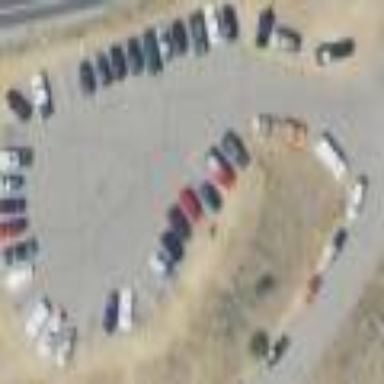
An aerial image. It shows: Parking area with asphalt surface.